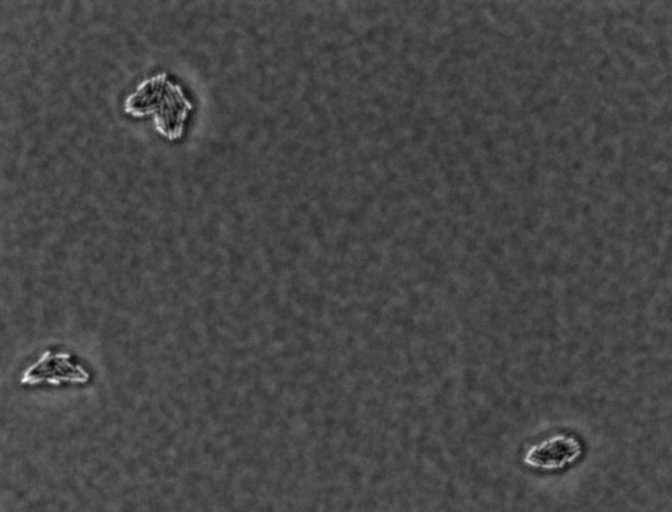
Salmonella enterica Typhimurium